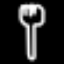
Label: fork